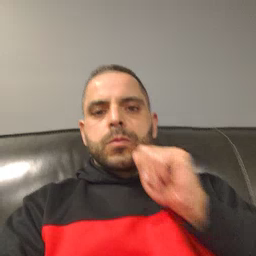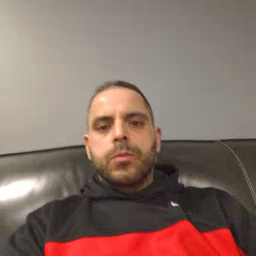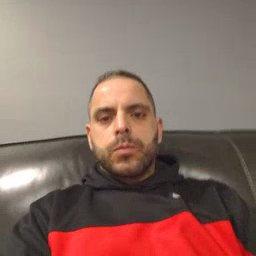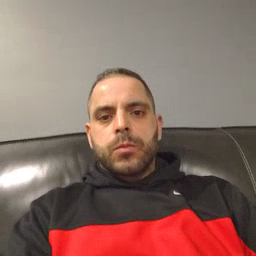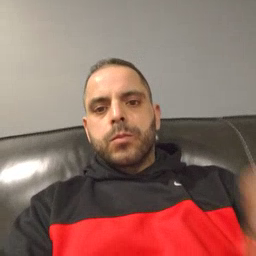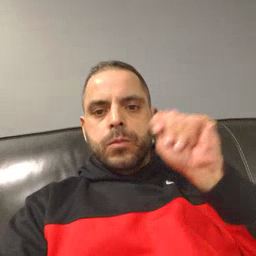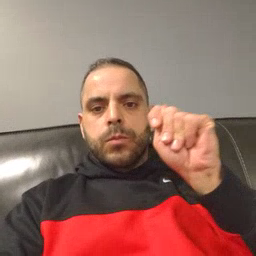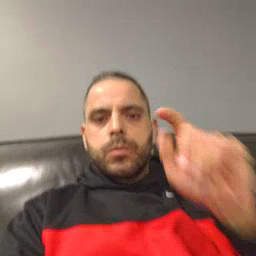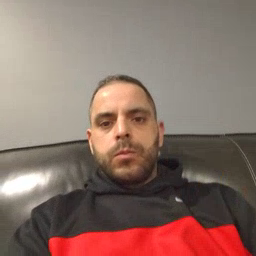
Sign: potty